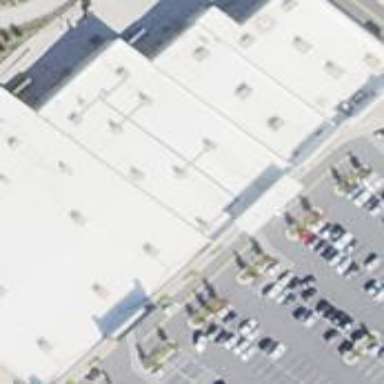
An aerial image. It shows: Retail building housing department store.